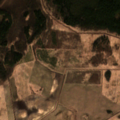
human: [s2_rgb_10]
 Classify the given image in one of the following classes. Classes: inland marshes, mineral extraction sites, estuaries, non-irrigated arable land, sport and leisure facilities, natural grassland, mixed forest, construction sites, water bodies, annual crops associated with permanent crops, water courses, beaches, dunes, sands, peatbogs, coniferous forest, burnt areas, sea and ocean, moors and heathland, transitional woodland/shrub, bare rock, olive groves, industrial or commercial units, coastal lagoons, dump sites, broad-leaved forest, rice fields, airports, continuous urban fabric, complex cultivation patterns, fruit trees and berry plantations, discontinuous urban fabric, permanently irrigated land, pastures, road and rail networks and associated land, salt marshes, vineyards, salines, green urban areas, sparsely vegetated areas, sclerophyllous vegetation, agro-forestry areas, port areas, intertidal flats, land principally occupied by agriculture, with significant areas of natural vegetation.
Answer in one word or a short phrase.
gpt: non-irrigated arable land, pastures, coniferous forest, transitional woodland/shrub